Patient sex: M
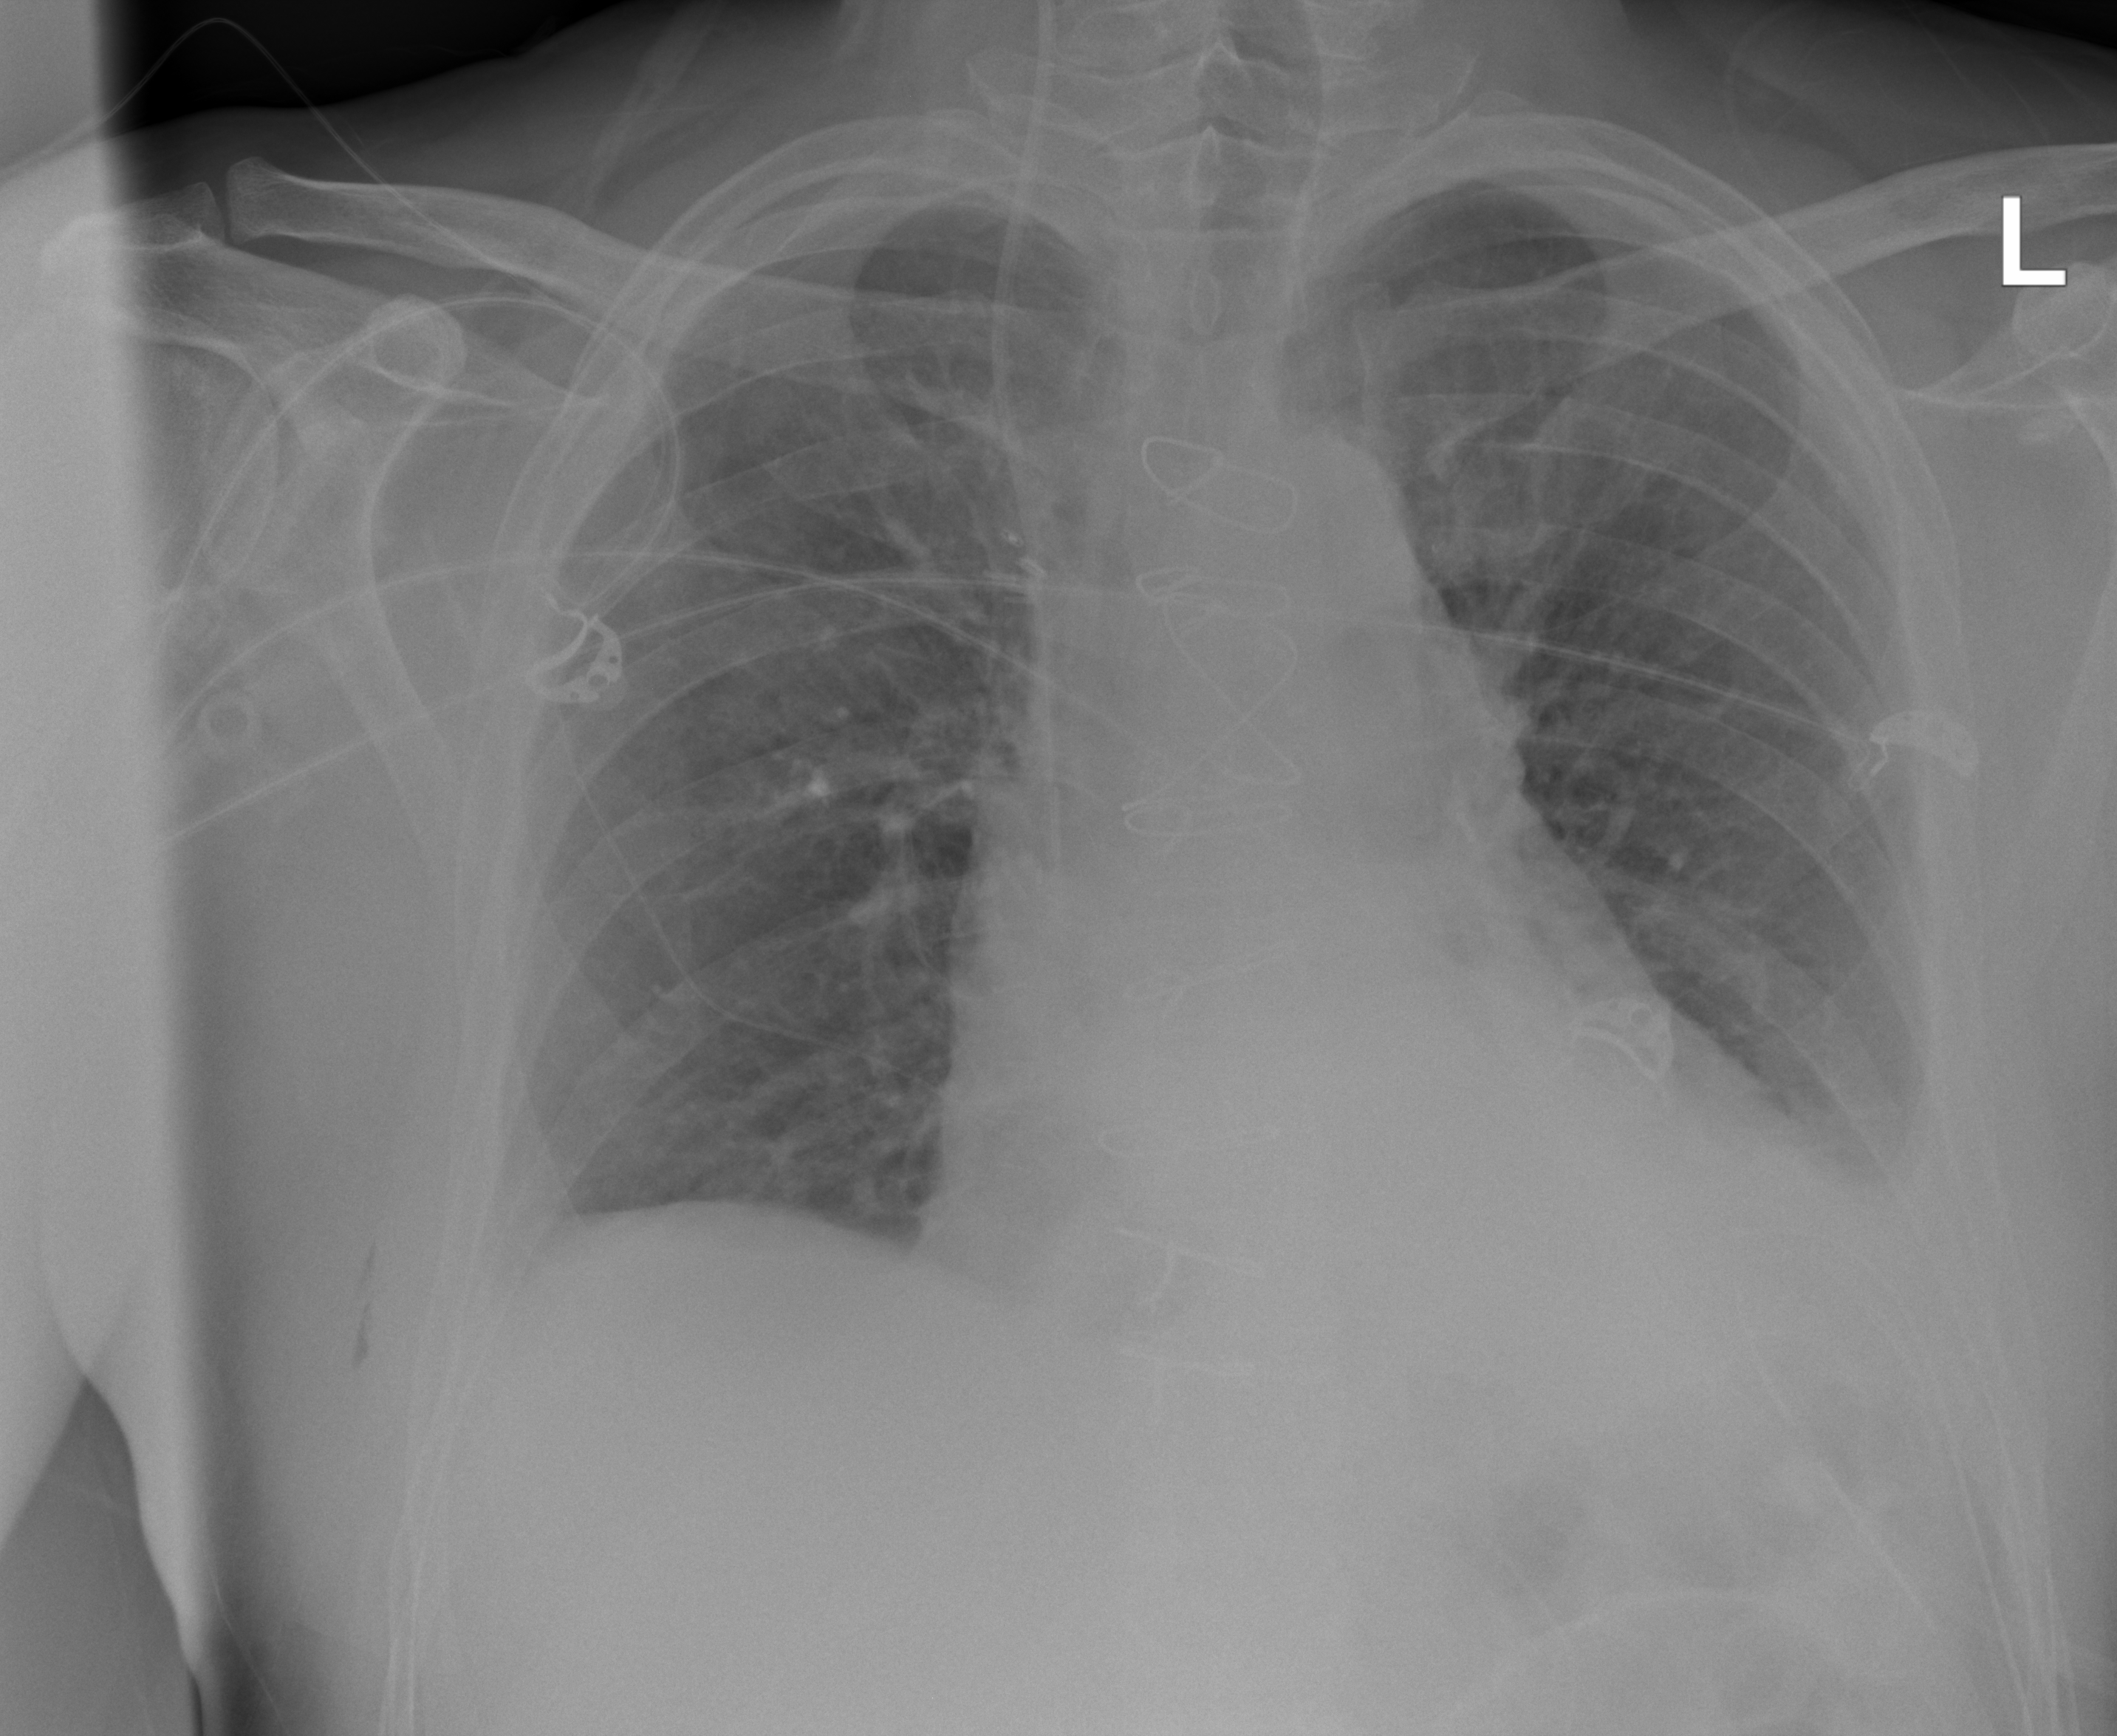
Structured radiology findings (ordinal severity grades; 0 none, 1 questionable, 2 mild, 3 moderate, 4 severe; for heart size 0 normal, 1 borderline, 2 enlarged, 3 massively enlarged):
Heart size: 2
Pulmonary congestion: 2
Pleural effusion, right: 2
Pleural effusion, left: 2
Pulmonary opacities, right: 1
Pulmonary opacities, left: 1
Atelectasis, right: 2
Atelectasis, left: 2